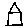
Label: house